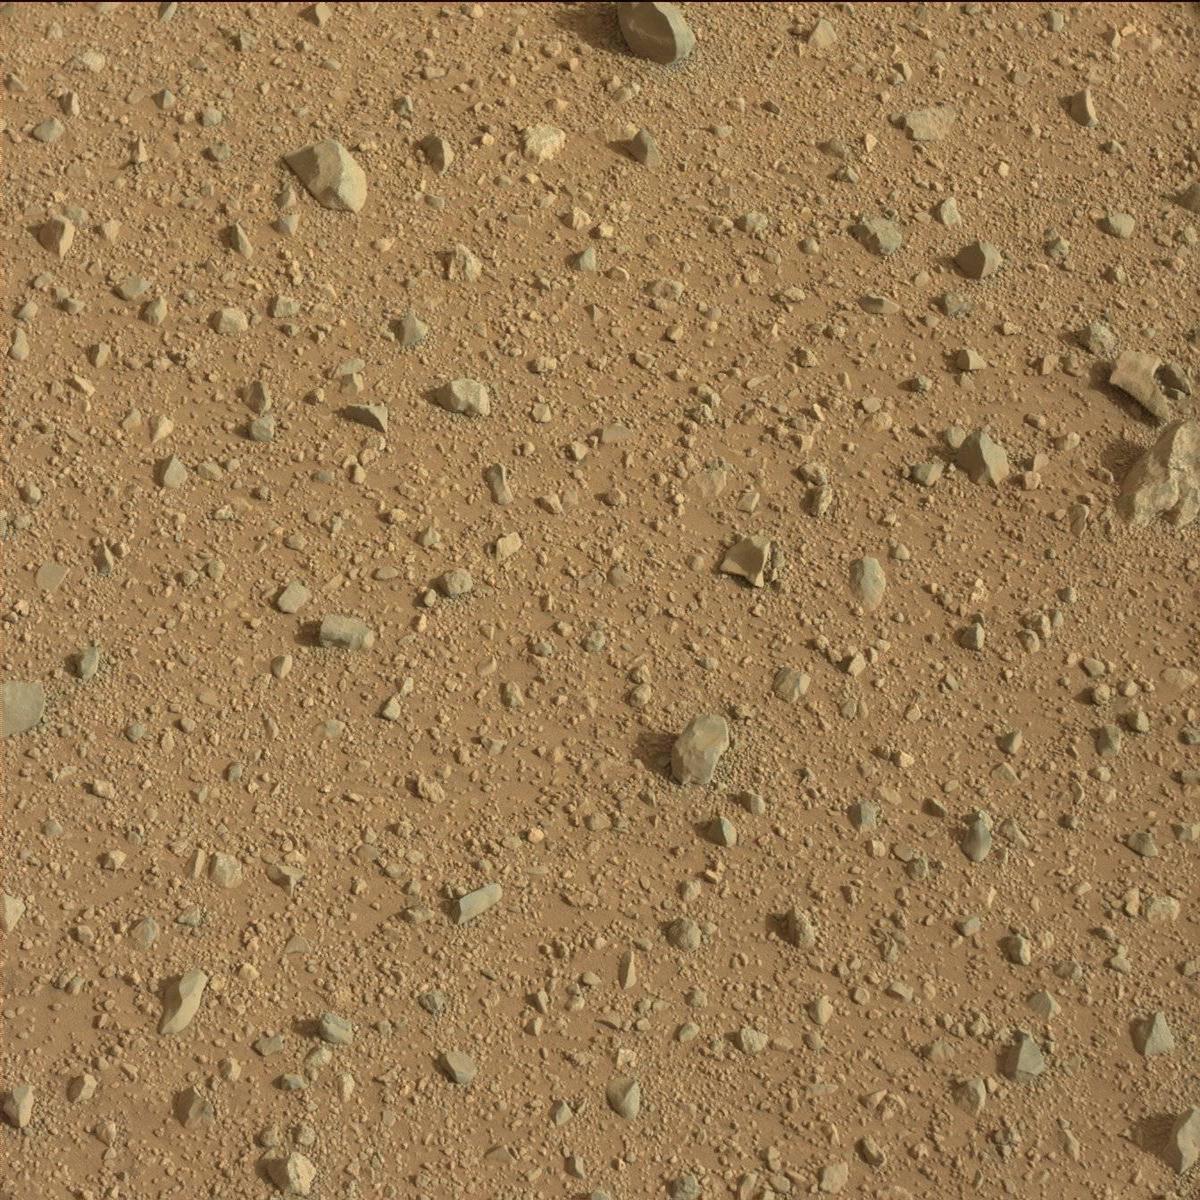
Terrain classes present: Bedrock, Rock, Sand / Soil